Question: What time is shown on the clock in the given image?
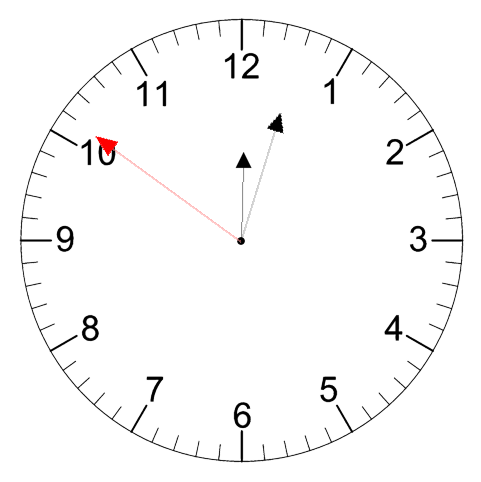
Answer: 12:02:51